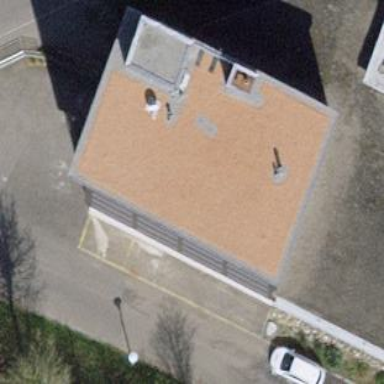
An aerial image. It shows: Building with flat concrete roof.